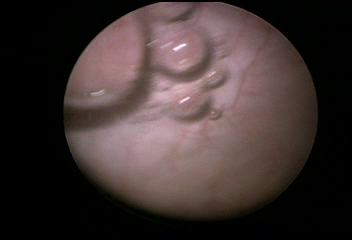
Modality: WLC
Class: Foreign bodies
Subclass: AirBubble
Bladder cancer association: No
Annotated structures: Air bubble, Air bubble